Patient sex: M
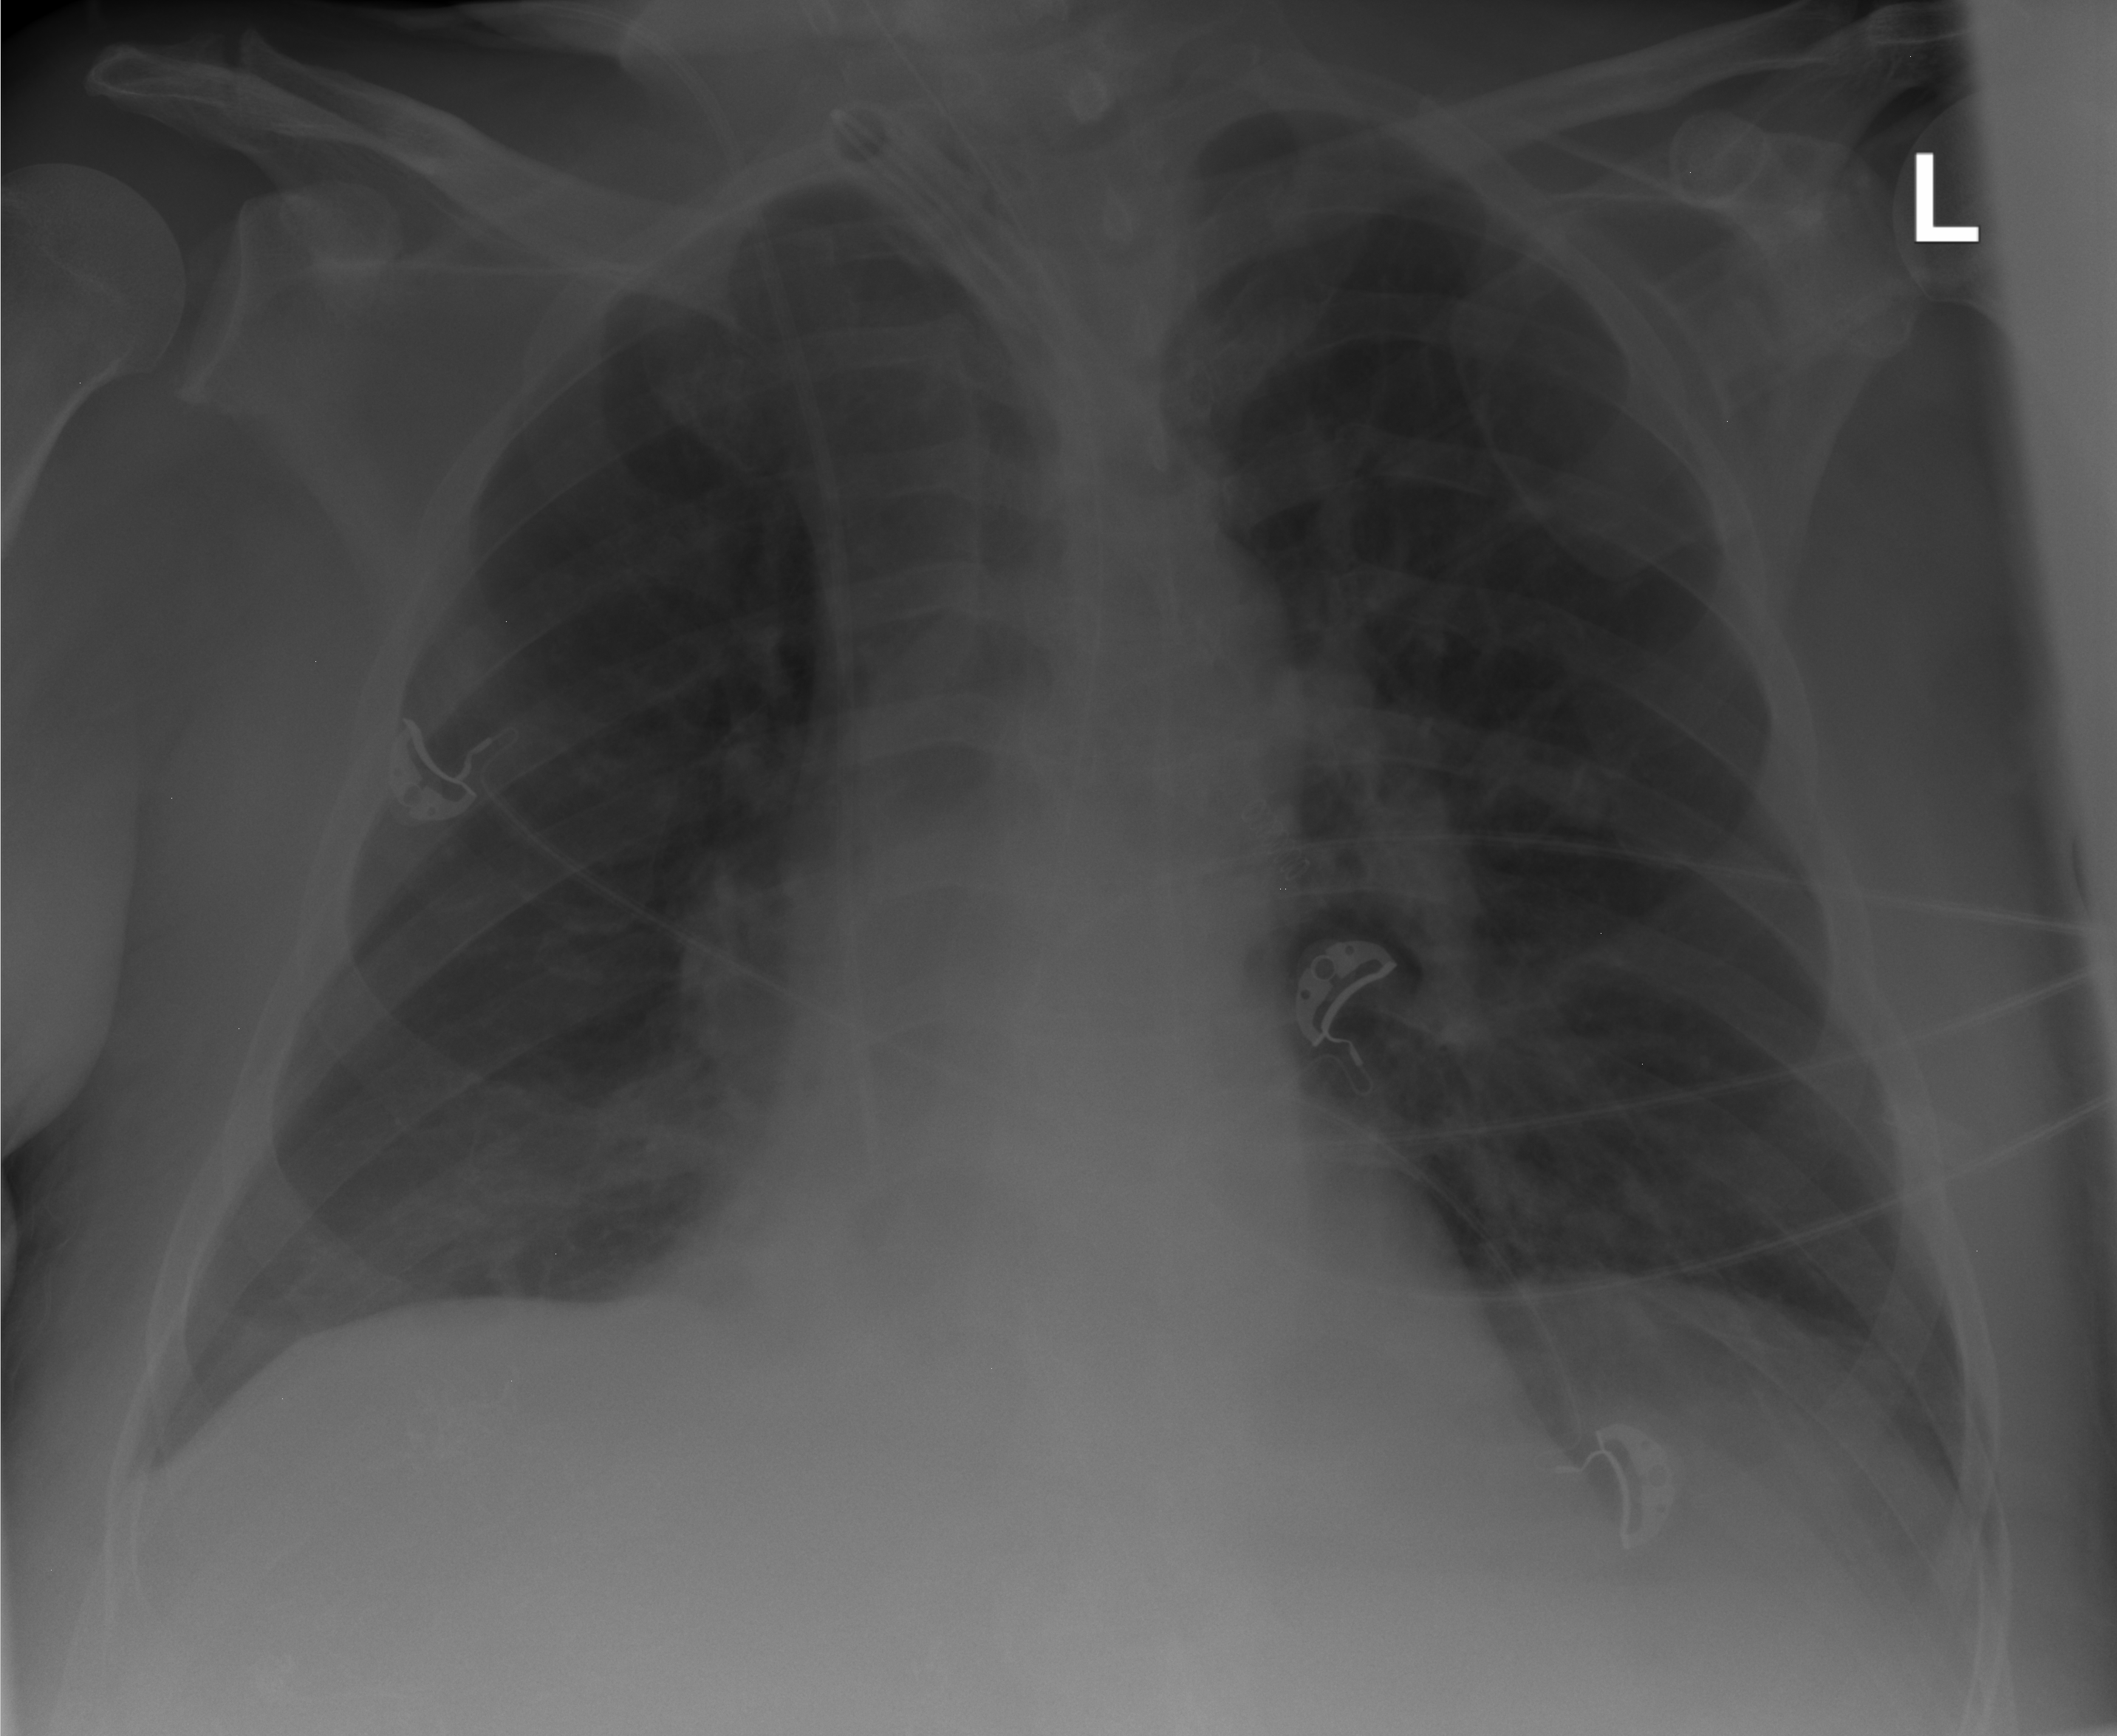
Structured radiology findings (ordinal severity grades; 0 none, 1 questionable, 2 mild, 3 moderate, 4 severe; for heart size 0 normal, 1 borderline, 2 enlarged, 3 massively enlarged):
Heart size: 1
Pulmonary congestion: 0
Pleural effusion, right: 0
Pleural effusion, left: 0
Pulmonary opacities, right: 0
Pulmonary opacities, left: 0
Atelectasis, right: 1
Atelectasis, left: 1